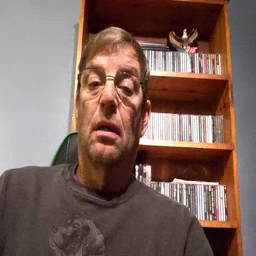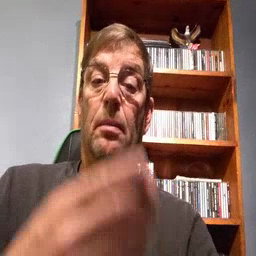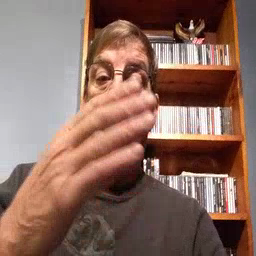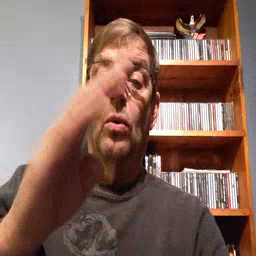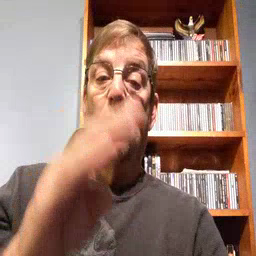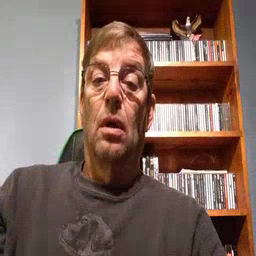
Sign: blue